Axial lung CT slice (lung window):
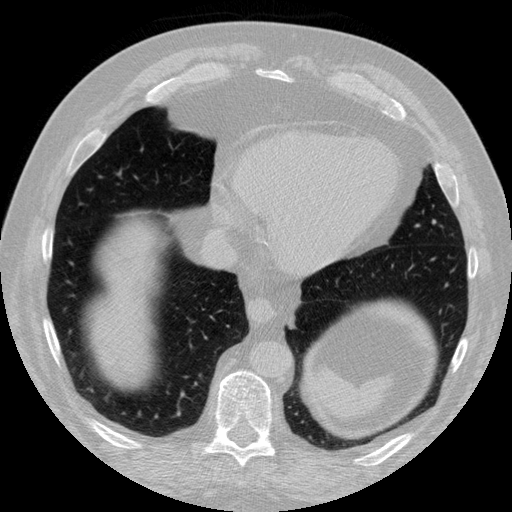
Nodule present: no